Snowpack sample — Loveland Pass, Silver Plume, Colorado, USA (1/12/25, 11:40 AM MST)
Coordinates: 39.66, -105.88
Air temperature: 7 °F
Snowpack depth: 140 cm
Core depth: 10 cm
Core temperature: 41 °F
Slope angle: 11°, slope face: 30°
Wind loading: high
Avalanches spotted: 2
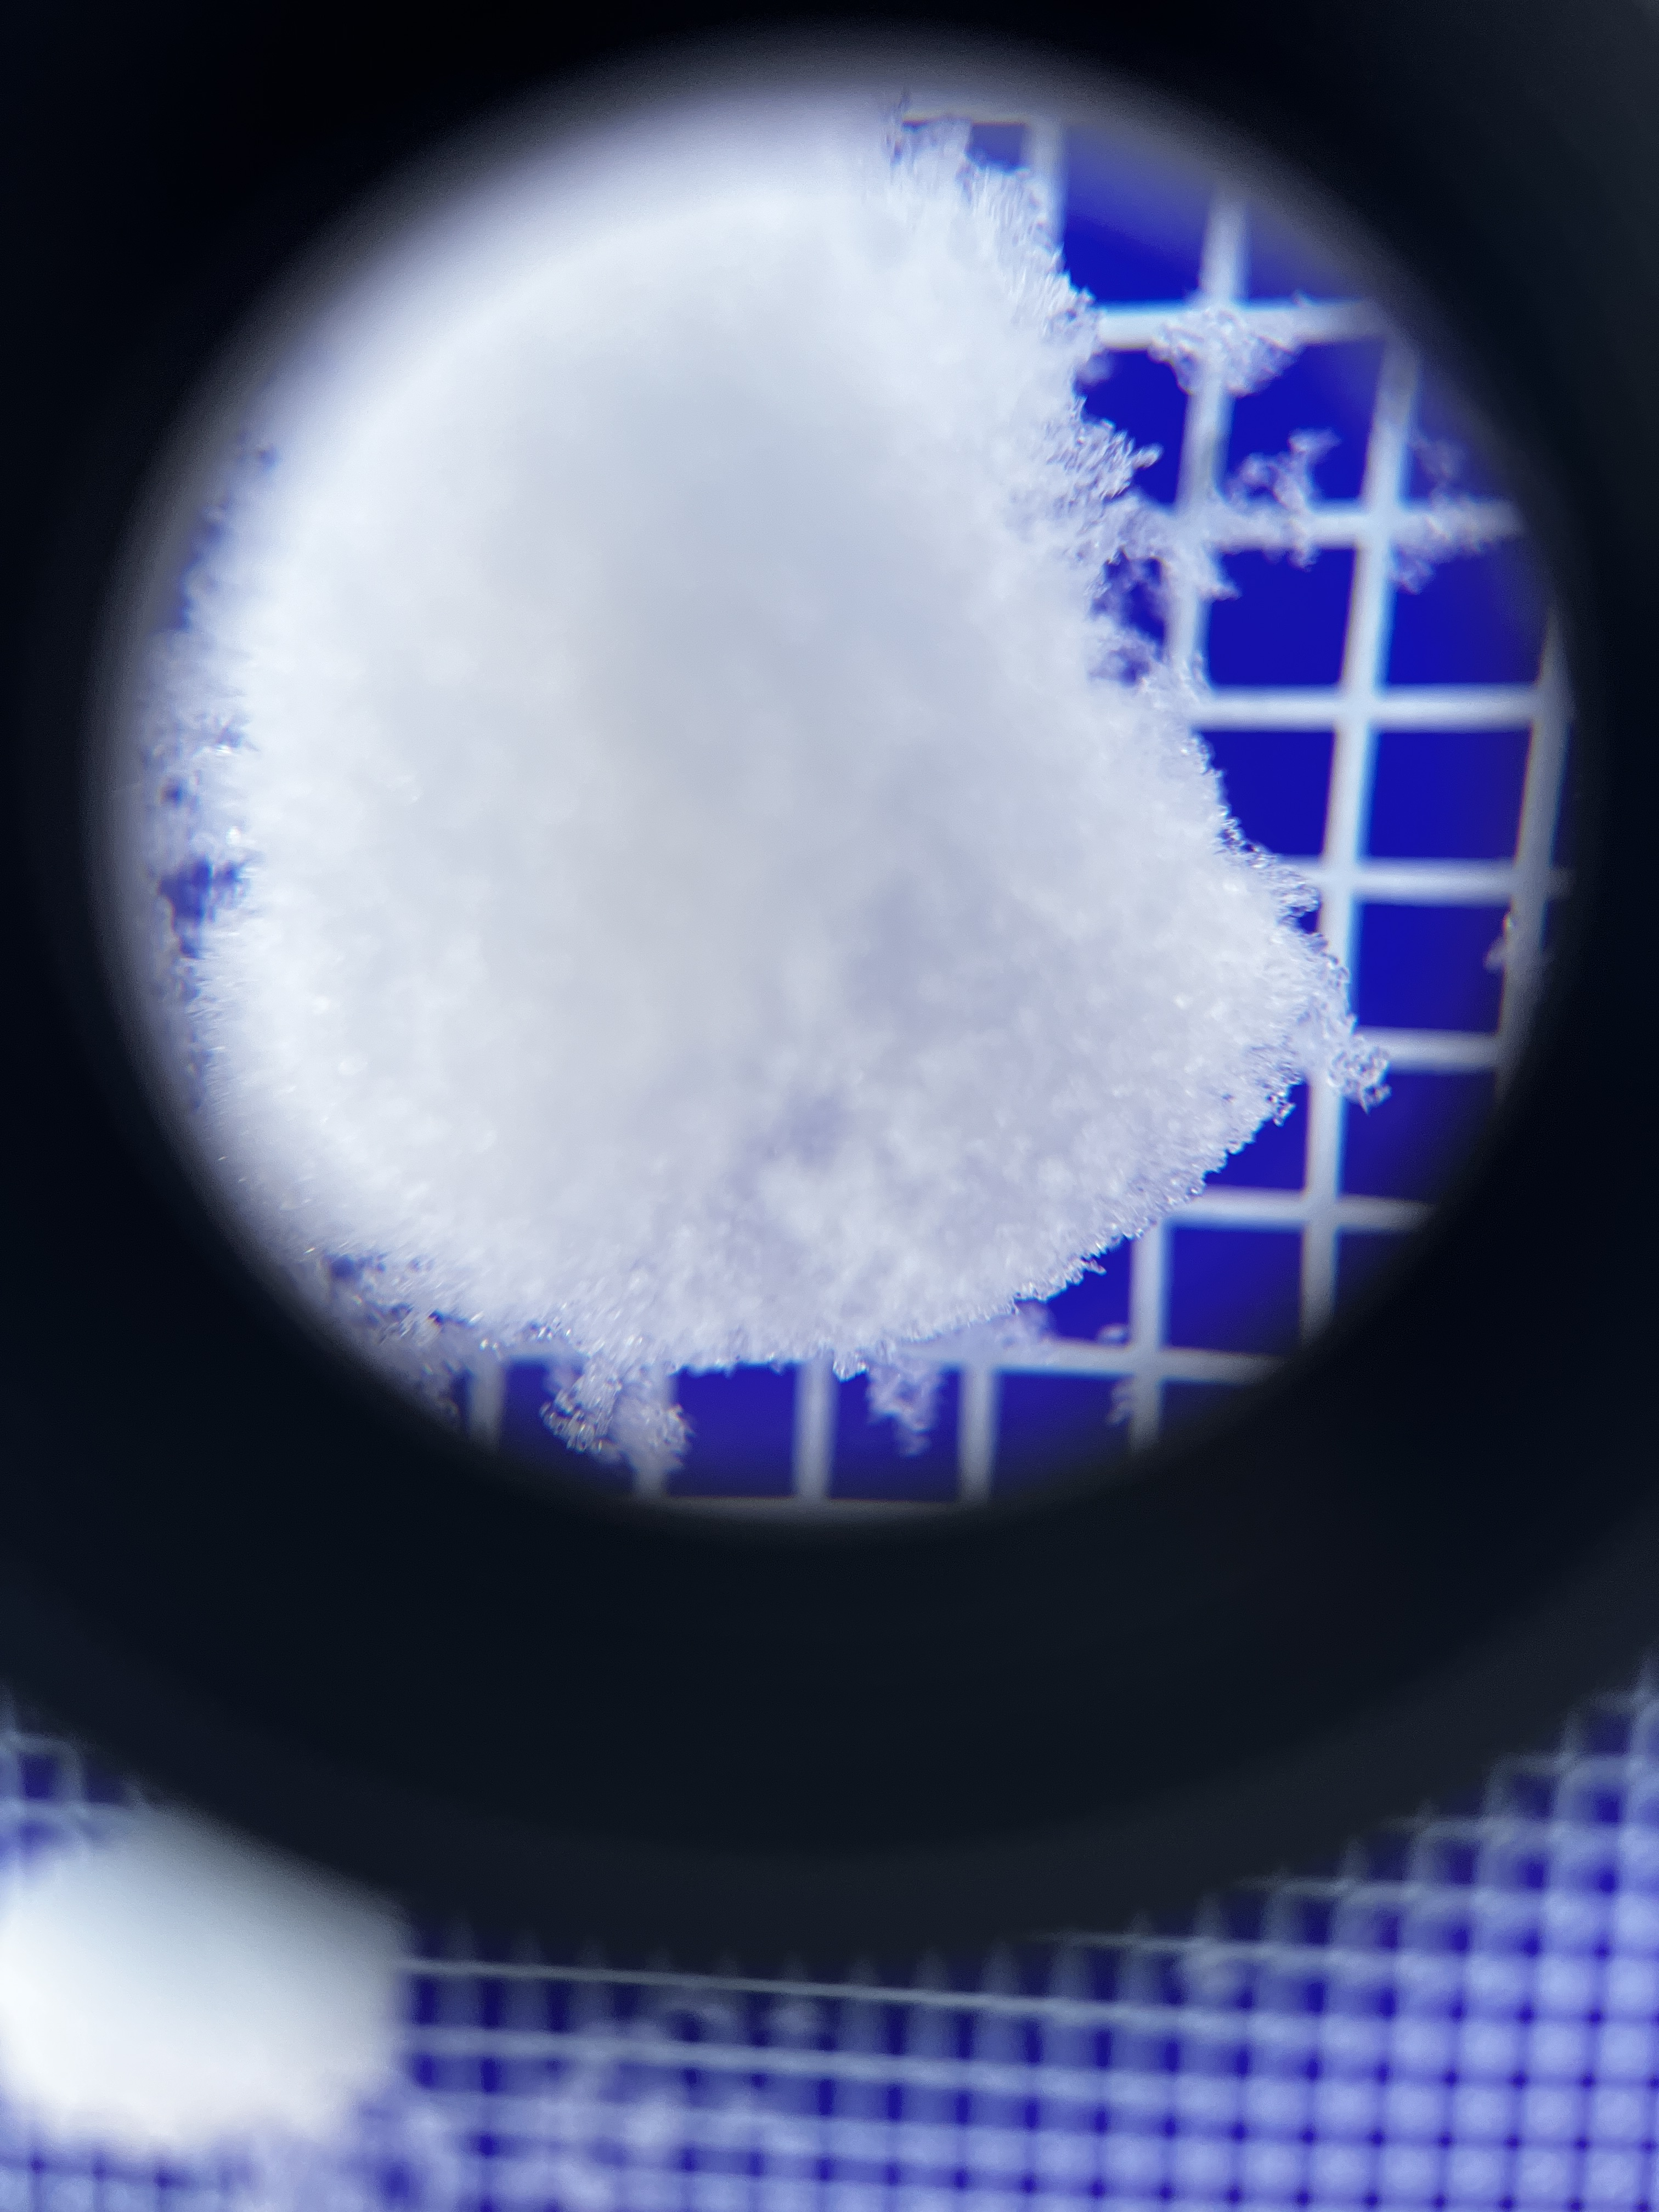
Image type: magnified_profile
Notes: Pilot using slightly modified coring method that took too large segment for snow profile picturing, advised not to use in higher level models. Two avalanche on south face nearby, partially cloudy with light snow in the last 24 hours. Lots of wind loading on eastern features.